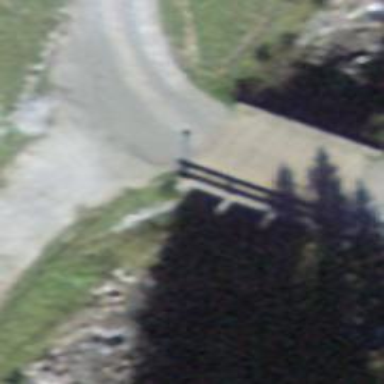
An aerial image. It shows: Track road on bridge.